高一 · 立体几何学
长方体 $A B C D-A^{\prime} B^{\prime} C^{\prime} D^{\prime}$ 中, $A B=A D=2, A A^{\prime}=2 \sqrt{2}$, 则直线 $B D^{\prime}$ 与平面 $A B C D$ 所成角的大小
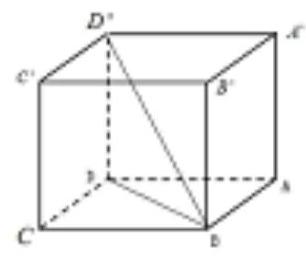
$30^{\circ}$
B. $45^{\circ}$
C. $60^{\circ}$
D. $90^{\circ}$
答案: B
解析: 【分析】

连接 $B D$, 根据长方体的性质和线面角的定义可知: $\angle D B D^{\prime}$ 是直线 $B D^{\prime}$ 与平面 $A B C D$所成的角.在 $R t_{\triangle} D B D^{\prime}$ 中求 $\angle D B D^{\prime}$ 即得.

【详解】

连接 $B D$, 如图所示

在长方体 $A B C D-A^{\prime} B^{\prime} C^{\prime} D^{\prime}$ 中, $D D^{\prime} \perp$ 平面 $A B C D$,

$\therefore \angle D B D^{\prime}$ 是直线 $B D^{\prime}$ 与平面 $A B C D$ 所成的角.

在 Rt $\triangle D B D^{\prime}$ 中, $D D^{\prime}=A A^{\prime}=2 \sqrt{2}, B D=\sqrt{A B^{2}+A D^{2}}=\sqrt{2^{2}+2^{2}}=2 \sqrt{2}$,

$\therefore \tan \angle D B D^{\prime}=\frac{D D^{\prime}}{B D}=\frac{2 \sqrt{2}}{2 \sqrt{2}}=1, \therefore \angle D B D^{\prime}=45^{\circ}$.
故选：B.

【点睛】

本题考查线面角, 属于基础题.